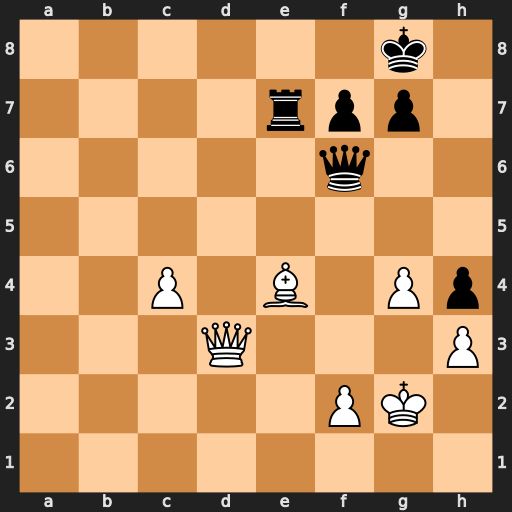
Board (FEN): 6k1/4rpp1/5q2/8/2P1B1Pp/3Q3P/5PK1/8
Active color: w
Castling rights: -
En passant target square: -
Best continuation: Qd8+ Re8 Qxe8#